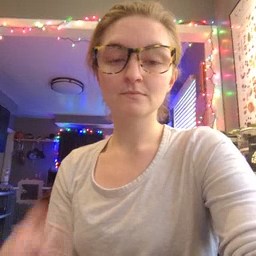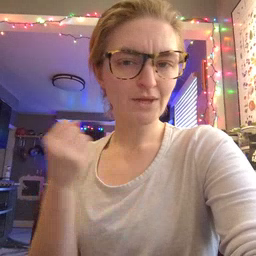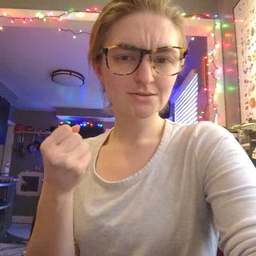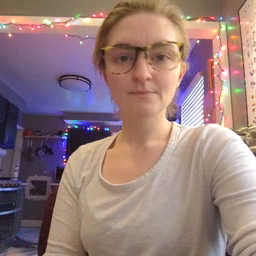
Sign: fast